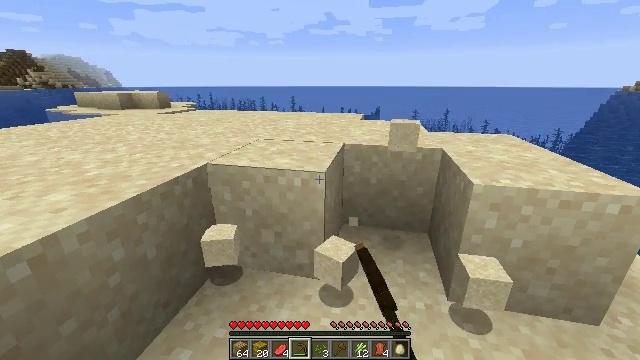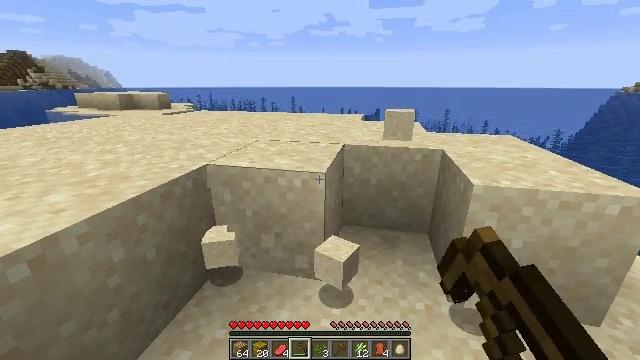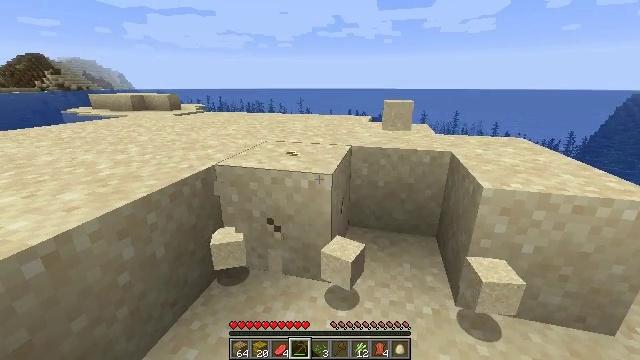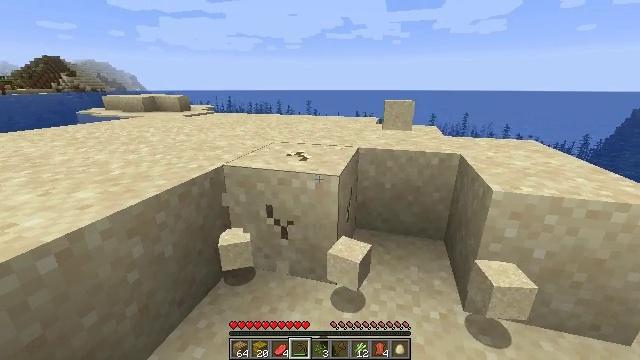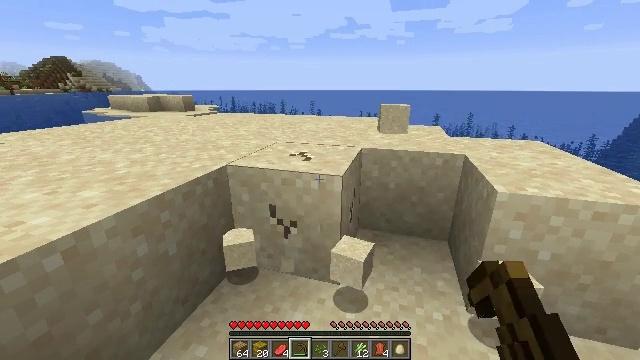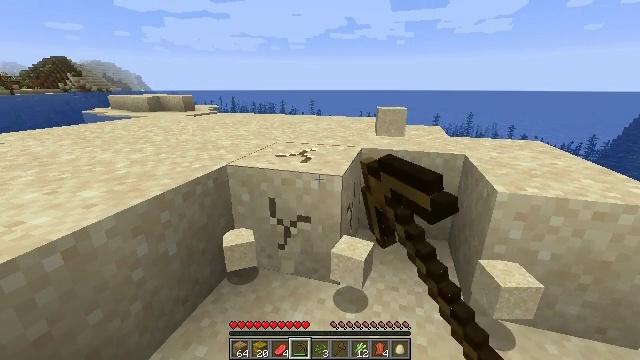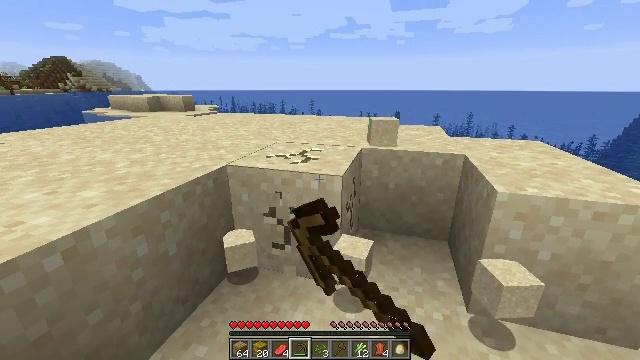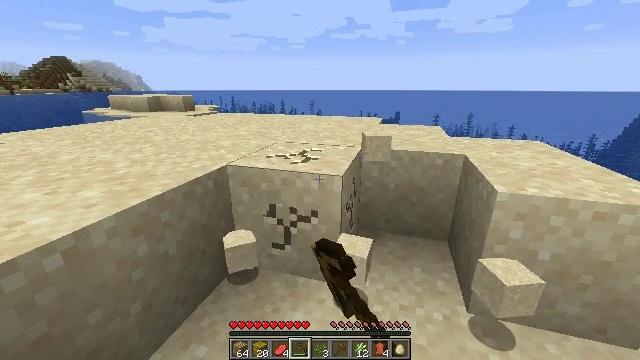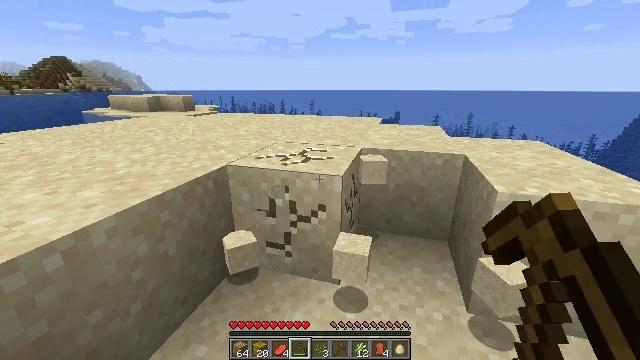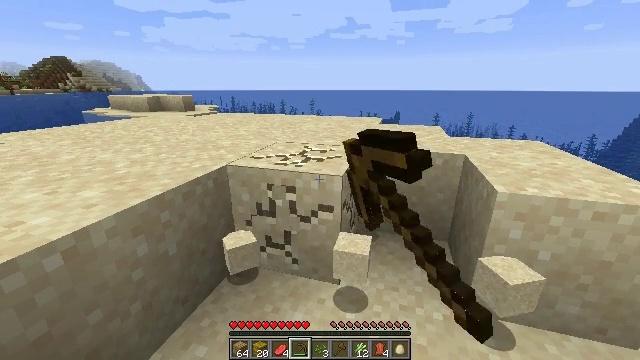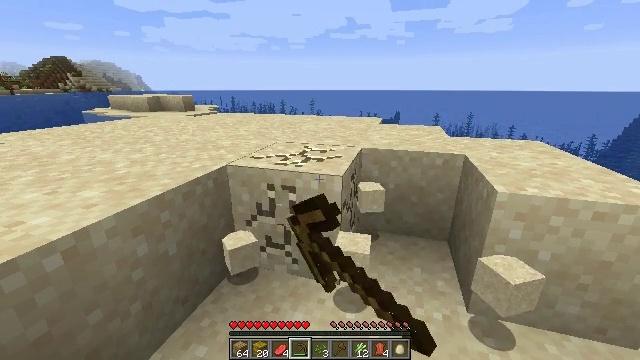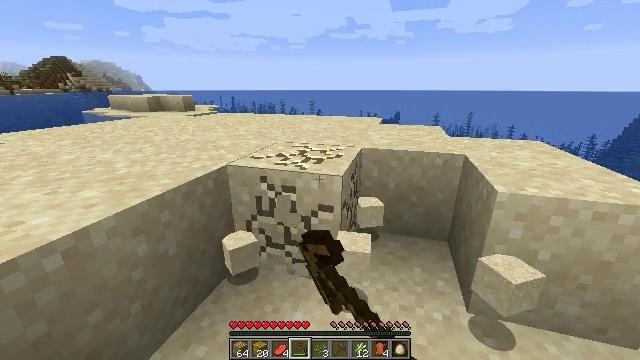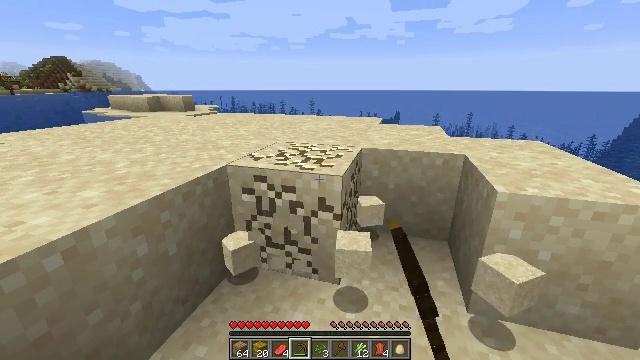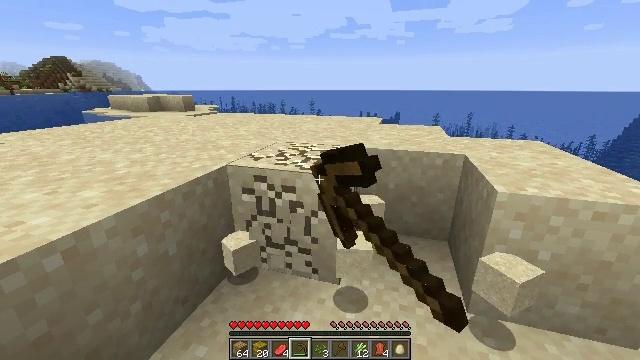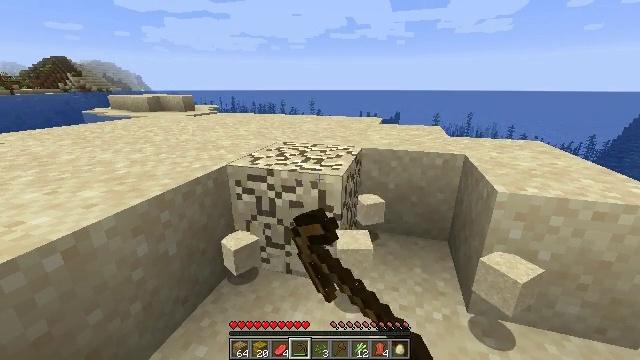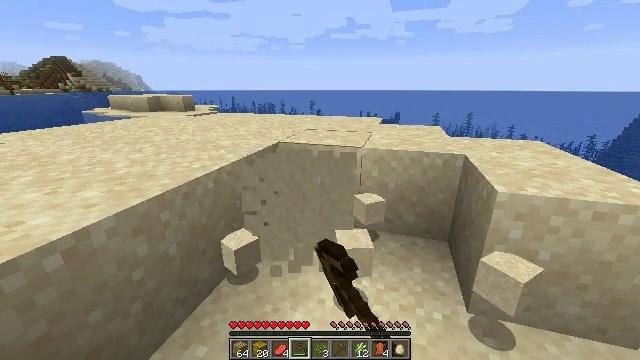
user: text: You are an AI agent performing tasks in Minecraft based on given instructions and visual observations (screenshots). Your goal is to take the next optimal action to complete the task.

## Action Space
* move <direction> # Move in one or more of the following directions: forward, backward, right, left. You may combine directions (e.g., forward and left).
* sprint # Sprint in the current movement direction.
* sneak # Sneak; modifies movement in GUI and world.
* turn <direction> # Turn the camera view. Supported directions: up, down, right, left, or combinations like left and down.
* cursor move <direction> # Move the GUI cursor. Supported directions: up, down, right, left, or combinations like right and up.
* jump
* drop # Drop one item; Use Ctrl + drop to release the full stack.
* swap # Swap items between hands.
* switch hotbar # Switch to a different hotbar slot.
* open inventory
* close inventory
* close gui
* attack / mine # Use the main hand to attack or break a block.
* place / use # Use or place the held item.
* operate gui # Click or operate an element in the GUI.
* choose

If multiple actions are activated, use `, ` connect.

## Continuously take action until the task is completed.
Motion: motion action
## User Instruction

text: Attack the ground to gather sand.
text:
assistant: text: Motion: attack / mine
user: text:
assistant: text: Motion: turn left, attack / mine
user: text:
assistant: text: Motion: turn left, attack / mine
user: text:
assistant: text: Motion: attack / mine
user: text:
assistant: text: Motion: attack / mine
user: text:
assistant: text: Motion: attack / mine
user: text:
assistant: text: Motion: attack / mine
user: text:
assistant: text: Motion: attack / mine
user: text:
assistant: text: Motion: attack / mine
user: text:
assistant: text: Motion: attack / mine
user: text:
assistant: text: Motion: attack / mine
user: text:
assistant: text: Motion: attack / mine
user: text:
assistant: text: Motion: attack / mine
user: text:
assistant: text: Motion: attack / mine
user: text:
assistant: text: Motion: attack / mine
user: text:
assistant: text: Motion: attack / mine
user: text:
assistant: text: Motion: attack / mine
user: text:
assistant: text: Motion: attack / mine
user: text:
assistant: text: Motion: attack / mine
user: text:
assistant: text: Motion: attack / mine
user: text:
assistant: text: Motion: attack / mine
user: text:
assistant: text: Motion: attack / mine
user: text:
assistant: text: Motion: move forward, attack / mine
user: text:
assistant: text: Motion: move forward, attack / mine
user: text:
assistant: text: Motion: move forward, attack / mine
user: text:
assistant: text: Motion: move forward, attack / mine
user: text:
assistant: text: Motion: move forward, attack / mine
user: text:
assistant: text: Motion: move forward, attack / mine
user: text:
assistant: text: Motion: move forward, attack / mine
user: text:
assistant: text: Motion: move forward, attack / mine